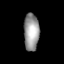
Tissue: lung
Cell type: Epithelial cells
Senescence score: 0.2199
Nuclear area (px): 557
Mean DAPI intensity: 153.251